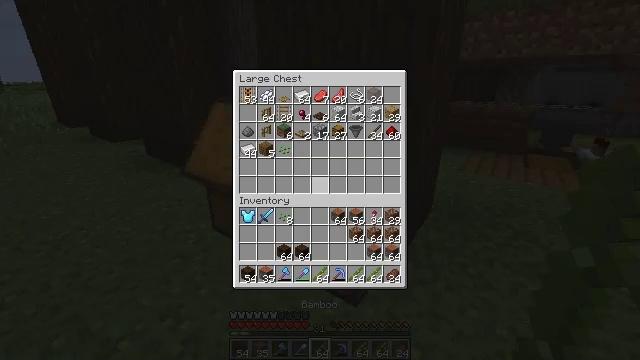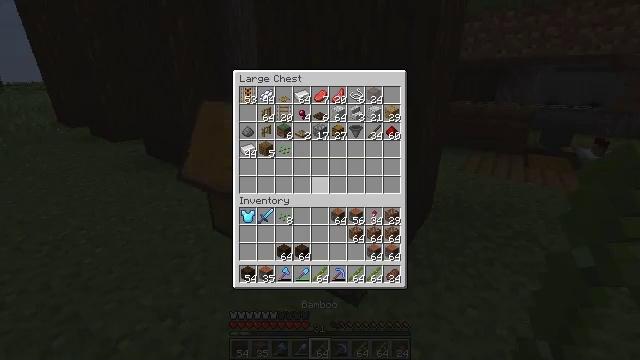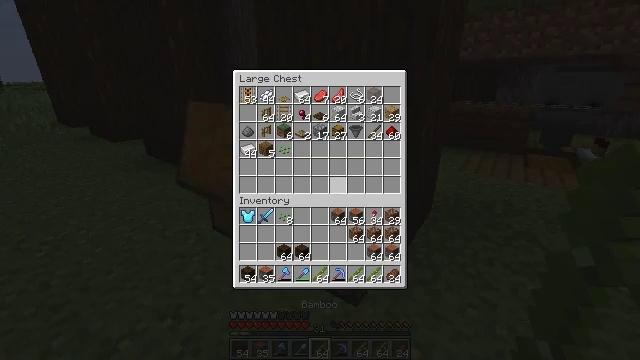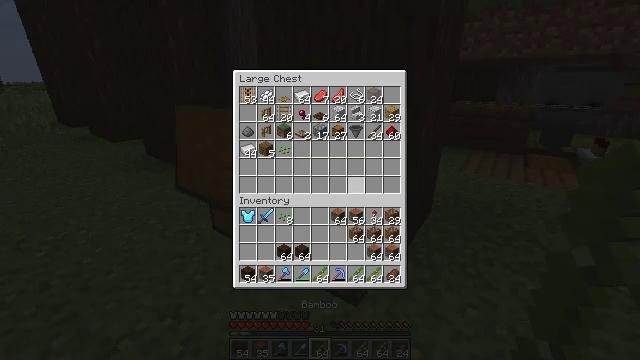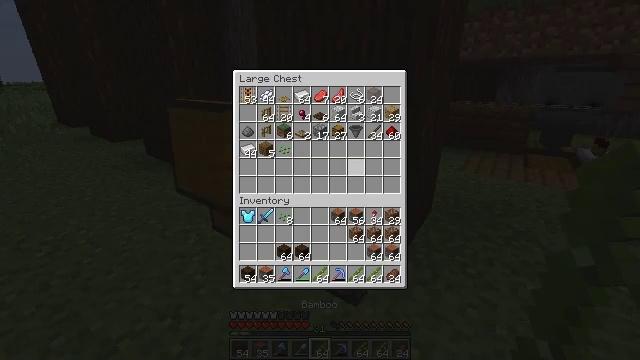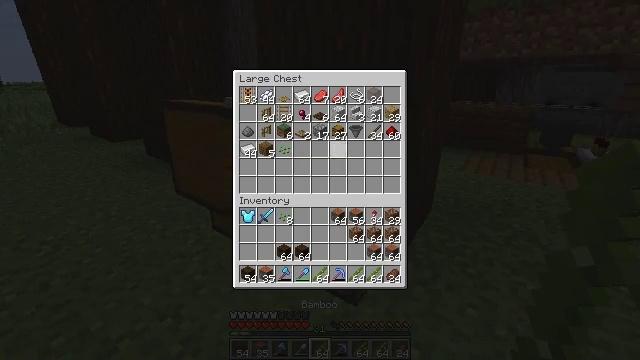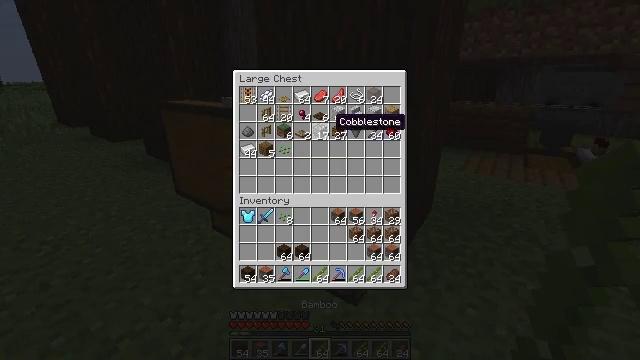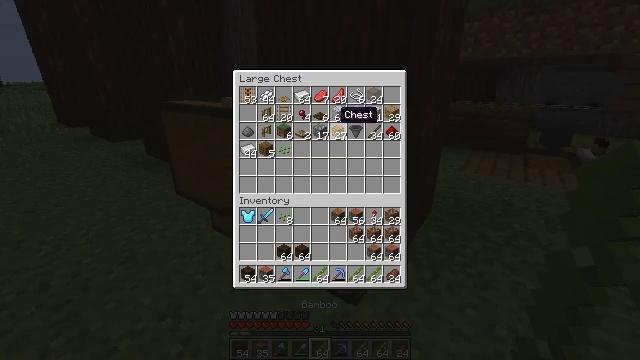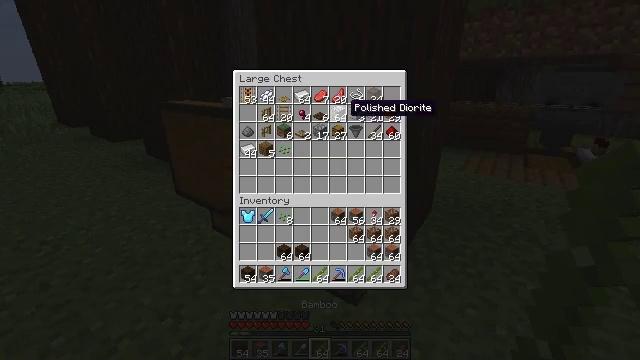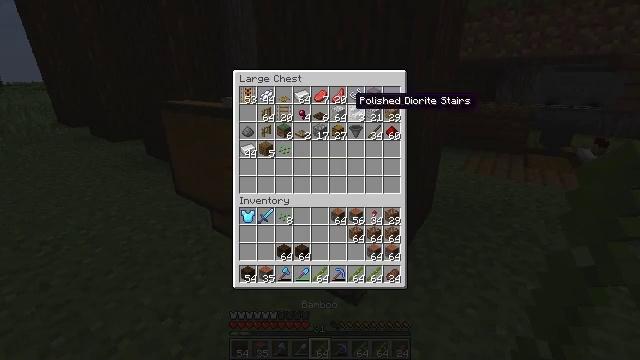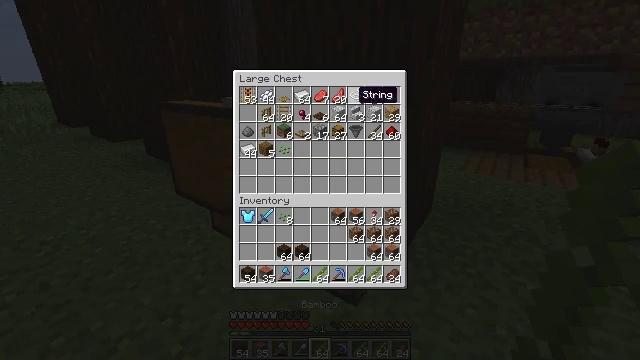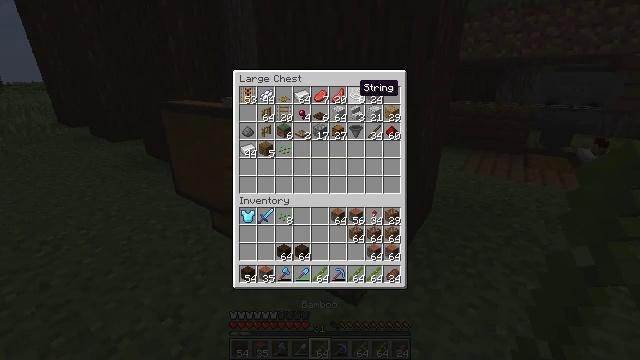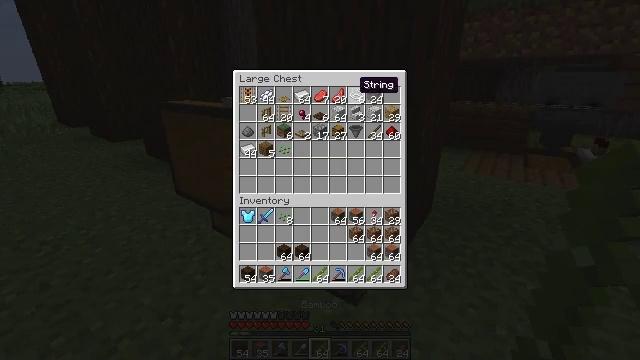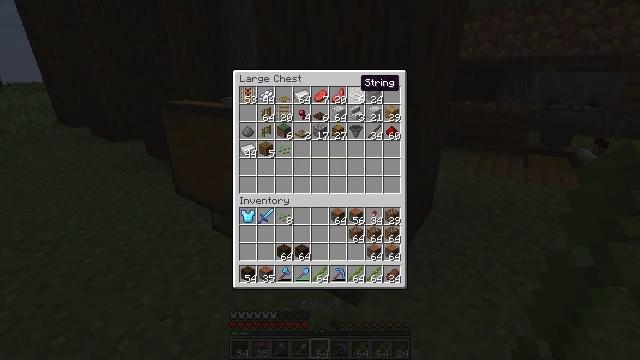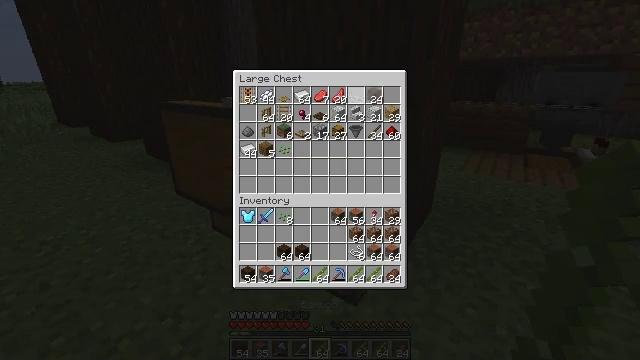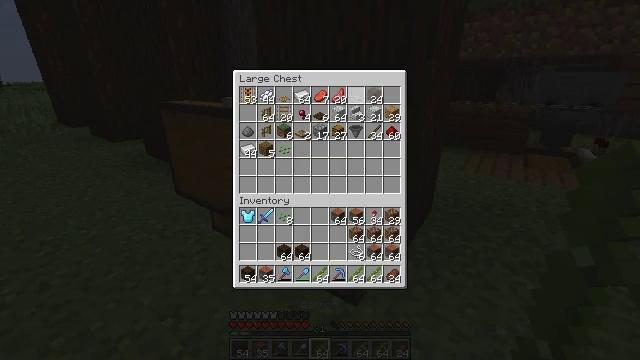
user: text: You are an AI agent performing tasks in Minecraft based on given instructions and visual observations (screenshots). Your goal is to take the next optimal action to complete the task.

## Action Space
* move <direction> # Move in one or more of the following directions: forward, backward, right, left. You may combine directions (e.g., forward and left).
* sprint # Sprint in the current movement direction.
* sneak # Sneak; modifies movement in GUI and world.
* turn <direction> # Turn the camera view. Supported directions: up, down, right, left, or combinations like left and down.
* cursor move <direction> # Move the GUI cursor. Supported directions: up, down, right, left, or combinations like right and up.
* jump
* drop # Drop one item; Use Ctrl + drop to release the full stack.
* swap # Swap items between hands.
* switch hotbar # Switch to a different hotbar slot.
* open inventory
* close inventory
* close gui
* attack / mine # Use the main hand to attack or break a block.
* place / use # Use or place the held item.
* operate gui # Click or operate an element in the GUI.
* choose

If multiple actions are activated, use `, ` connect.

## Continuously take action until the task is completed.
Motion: motion action
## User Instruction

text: Combine bamboo and string to craft scaffolding.
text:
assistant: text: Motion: no_op
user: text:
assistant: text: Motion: cursor move right
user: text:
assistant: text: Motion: cursor move right
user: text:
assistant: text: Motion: cursor move up
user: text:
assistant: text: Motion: cursor move left and up
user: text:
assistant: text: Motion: cursor move left and up
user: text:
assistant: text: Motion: cursor move up
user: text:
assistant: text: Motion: cursor move right and up
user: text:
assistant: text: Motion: sneak, cursor move up
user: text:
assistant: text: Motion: sneak
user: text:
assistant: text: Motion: sneak, cursor move up
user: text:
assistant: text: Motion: sneak
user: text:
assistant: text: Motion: sneak
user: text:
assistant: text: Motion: sneak, operate gui
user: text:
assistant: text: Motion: sneak, operate gui
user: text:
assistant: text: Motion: sneak, operate gui
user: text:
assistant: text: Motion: sneak
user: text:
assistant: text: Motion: cursor move left and down
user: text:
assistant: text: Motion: turn left and down, close gui
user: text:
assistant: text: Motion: turn left and down
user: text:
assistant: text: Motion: move left, turn left
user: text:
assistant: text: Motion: move left, turn left
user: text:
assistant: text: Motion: move forward and move left, turn left
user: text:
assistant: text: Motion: move forward and move left
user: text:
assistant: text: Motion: move forward and move left
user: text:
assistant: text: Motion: move forward and move left
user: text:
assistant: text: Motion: move forward and move left
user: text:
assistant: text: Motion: move forward
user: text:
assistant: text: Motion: move forward, turn up
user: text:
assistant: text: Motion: move forward, turn up